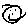
Label: smiley face